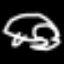
Label: frog